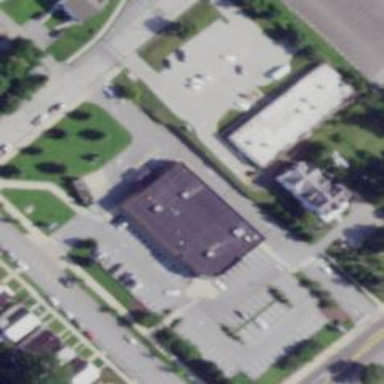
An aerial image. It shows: Pharmacy building.